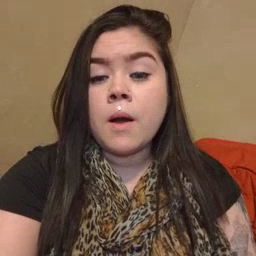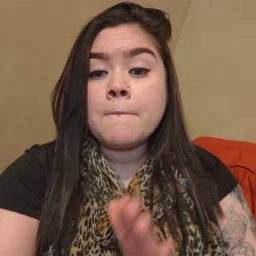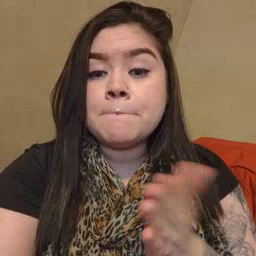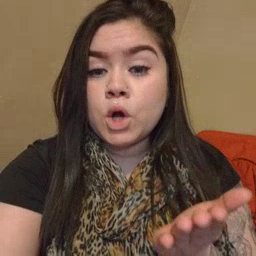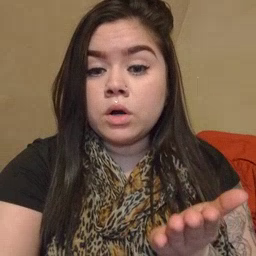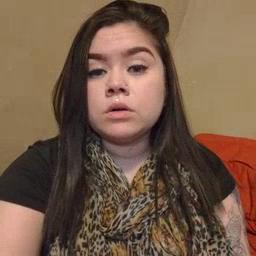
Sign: book